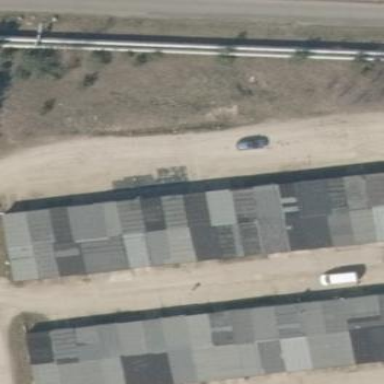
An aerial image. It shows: Group of garages.